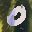
Label: 0